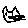
Label: cat